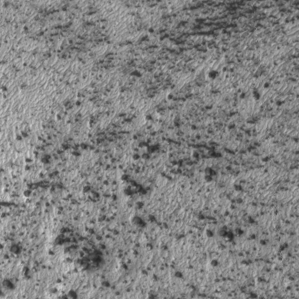
Label: frost